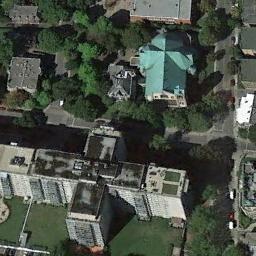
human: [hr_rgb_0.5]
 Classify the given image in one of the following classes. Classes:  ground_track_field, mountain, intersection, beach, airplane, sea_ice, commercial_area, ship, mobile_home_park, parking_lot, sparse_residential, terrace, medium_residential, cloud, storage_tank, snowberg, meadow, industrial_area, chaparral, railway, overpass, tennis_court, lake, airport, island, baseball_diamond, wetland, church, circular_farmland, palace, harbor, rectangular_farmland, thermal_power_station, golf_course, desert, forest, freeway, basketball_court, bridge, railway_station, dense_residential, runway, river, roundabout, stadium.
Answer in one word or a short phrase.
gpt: church